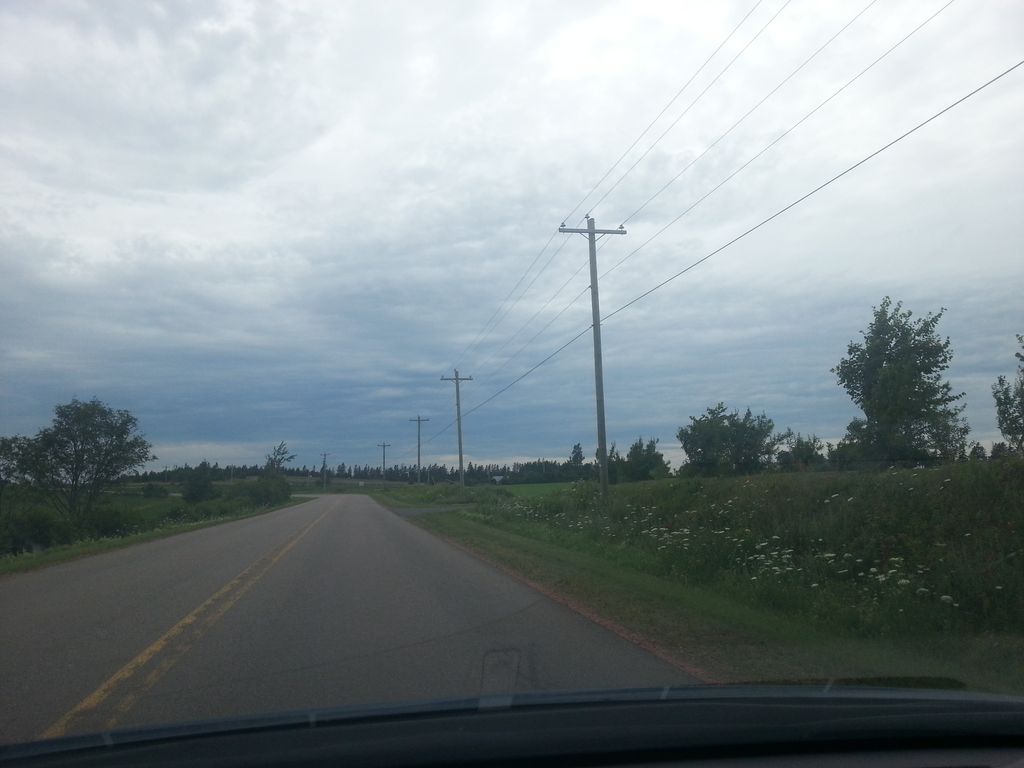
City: charlottetown